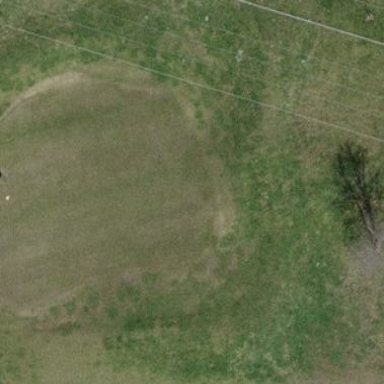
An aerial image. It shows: Golf green.